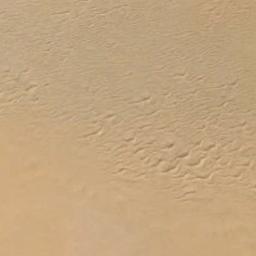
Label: desert